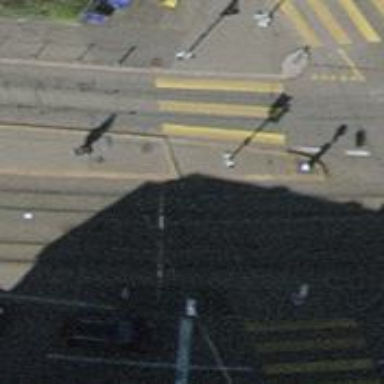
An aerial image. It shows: Kerb barrier.